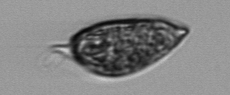
Label: Prorocentrum_micans